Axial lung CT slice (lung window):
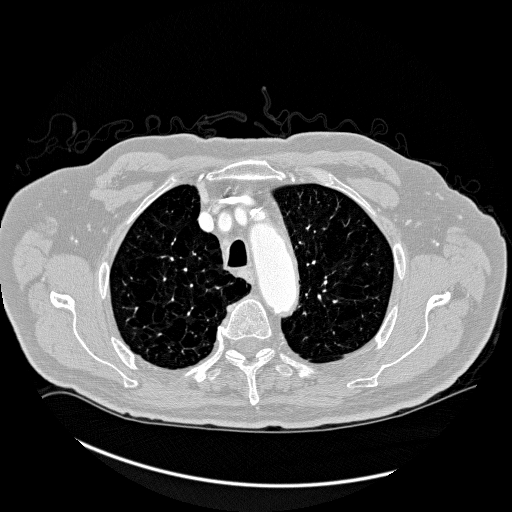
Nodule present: no